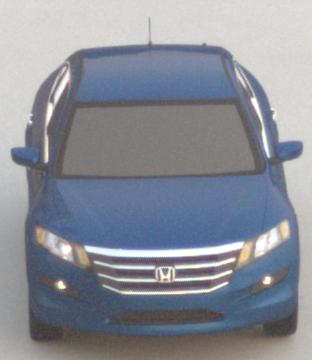
Make: Honda
Model: Crosstour
Detailed model: -
Model produced from: 2009
Model produced until: 2012
Doors: 4
Color: blue
Road condition: dry road
Daytime: dawn
Contrast: low contrast